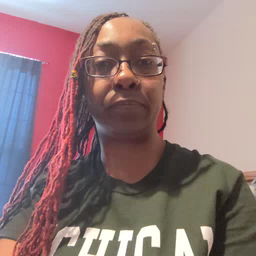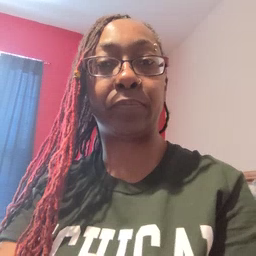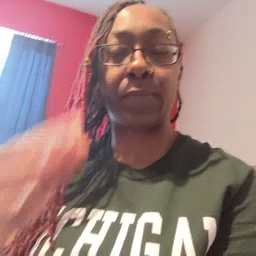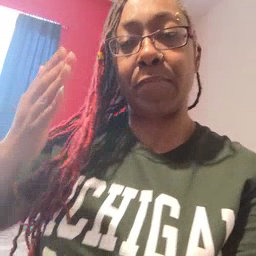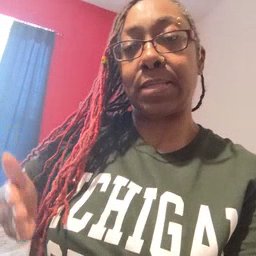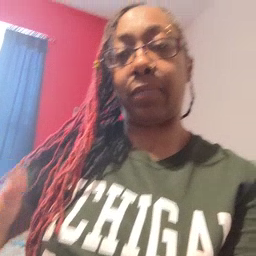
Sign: beside